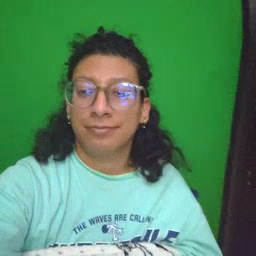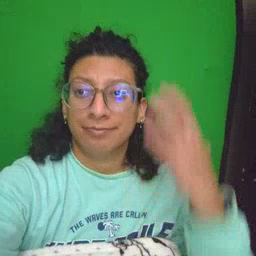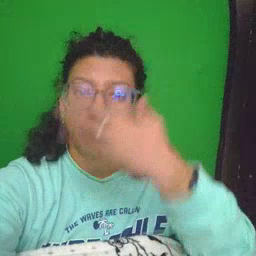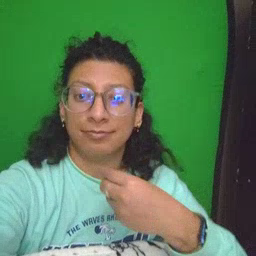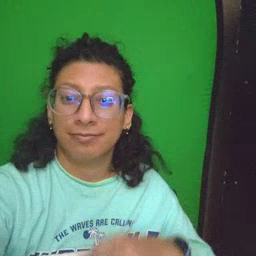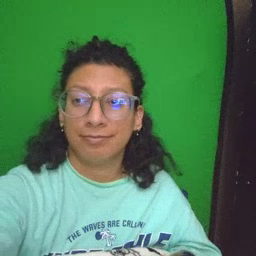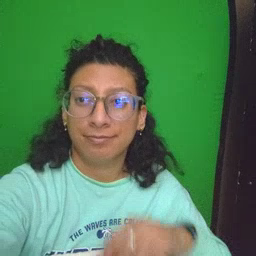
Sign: pretty